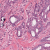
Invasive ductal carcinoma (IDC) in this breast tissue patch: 1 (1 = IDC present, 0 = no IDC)